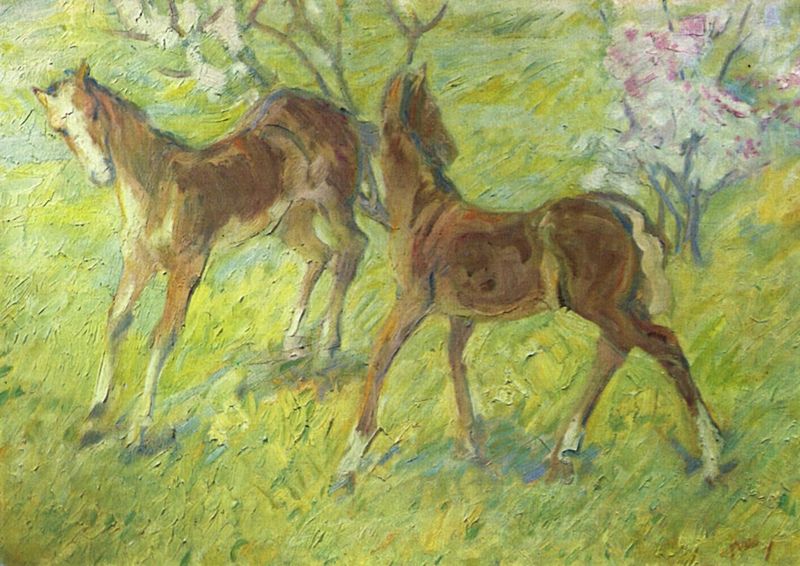
Titel: Springende Fohlen
Künstler: Franz Marc
Institution: Privatsammlung
Schlagwörter: baum, blau, dunkel, gemälde, kopf, schatten, weiß, bäume, gelb, grün, impressionismus, landschaft, äste, bewegung, blume, blumen, braun, hell, licht, nase, pastell, rücken, schwarz, ölbild, blüte, blüten, gras, park, rasen, tier, tiere, wiese, expressionismus, malerei, jung, augen, bild, hals, signatur, öl, ast, erde, feld, gräser, natur, strauch, weide, zweige, busch, büsche, gebüsch, gehen, pastos, sonne, sträucher, gold, haare, kind, blässe, ohren, rosa, scheitel, kinder, pferd, pferde, reiter, garten, beine, bewegt, blesse, fell, huf, hufe, mähne, rappe, schwanz, schweif, sprung, bein, bewegen, zwei, laufen, farbe, hellgrün, tag, violett, herde, klein, koppel, stämme, duktus, spielen, impressionistisch, kraft, muskeln, frühling, blühen, blühend, pink, spiel, münchen, lichtung, jugend, gebogen, konturen, lauf, rennen, leinwand, flora, liebermann, pinselstrich, hufen, franz, spielend, leben, springen, geäst, maul, nüstern, fauna, frühjahr, leuchtend, schweife, wien, mandel, lindgrün, perd, süß, toben, verspielt, blauer reiter, ausschlagen, kirsche, frisch, blauer, wachsen, blütenstrauch, trab, sträuche, franz marc, marc, tollen, fohlen, galoppieren, lieb, ausgelassen, zueinander, kirschblüte, füllen, auslauf, uebermut, bühen, lihct, verspiel, temperament, 0hals, echo der form, folen, klörper, schwaeif, spfelblüte, blpte